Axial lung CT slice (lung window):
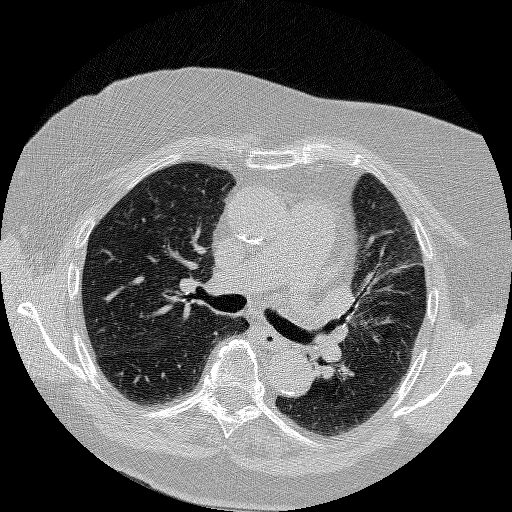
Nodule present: no